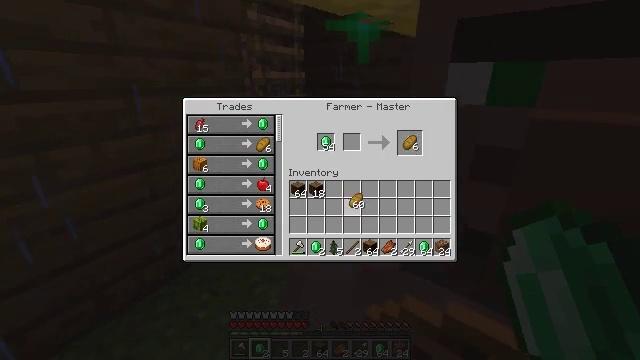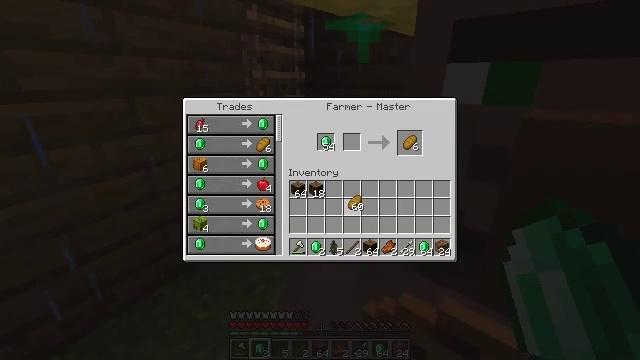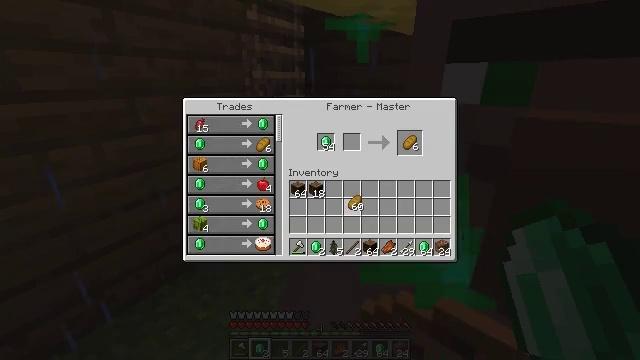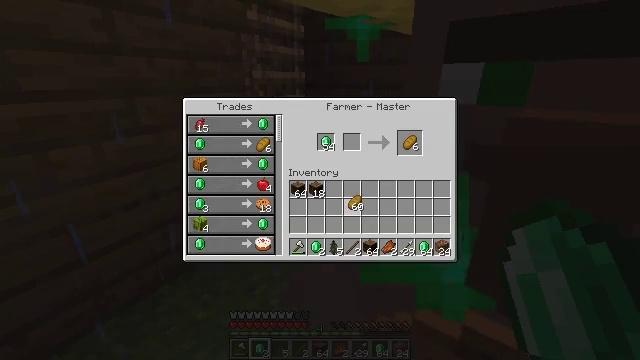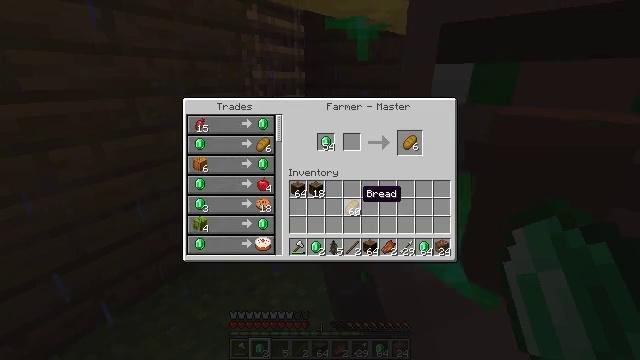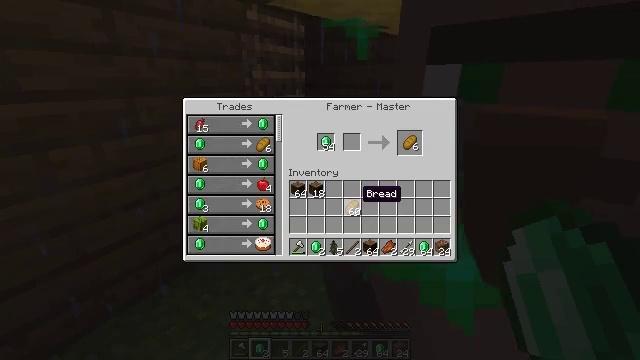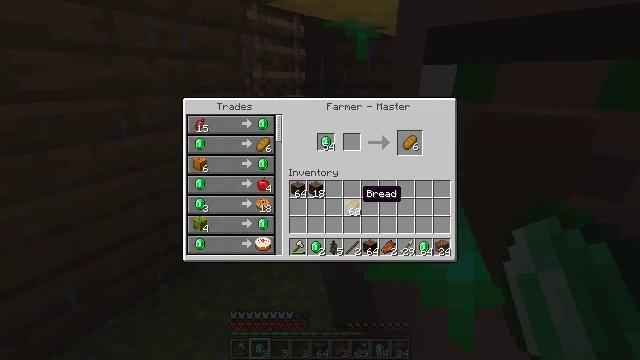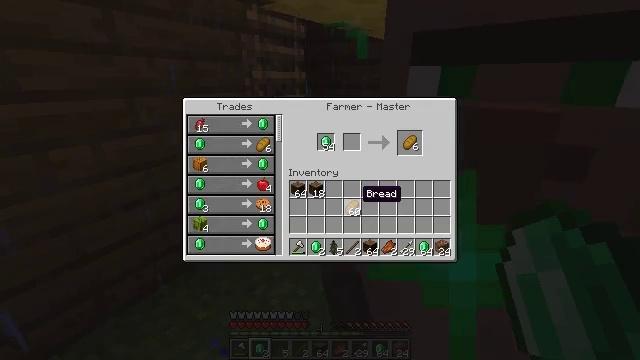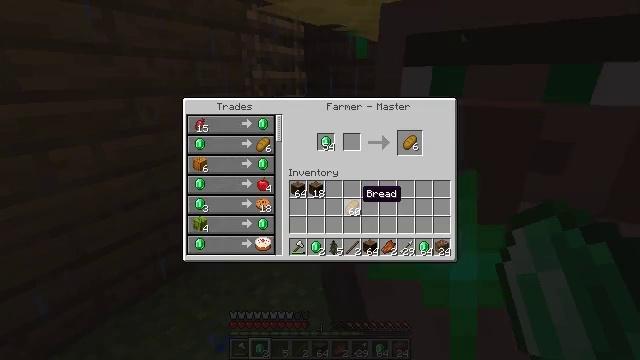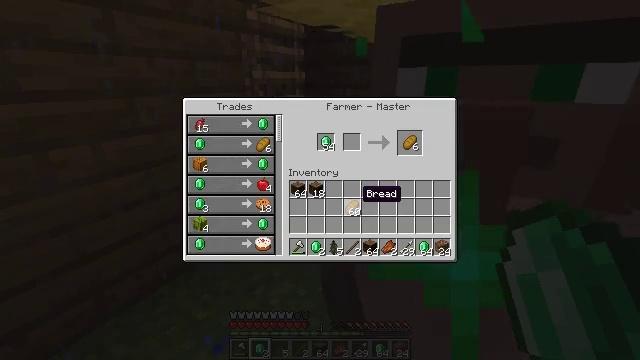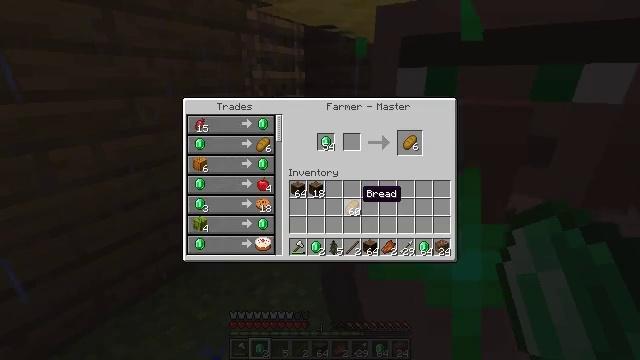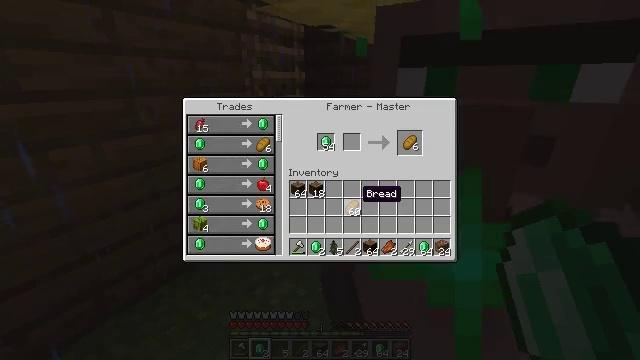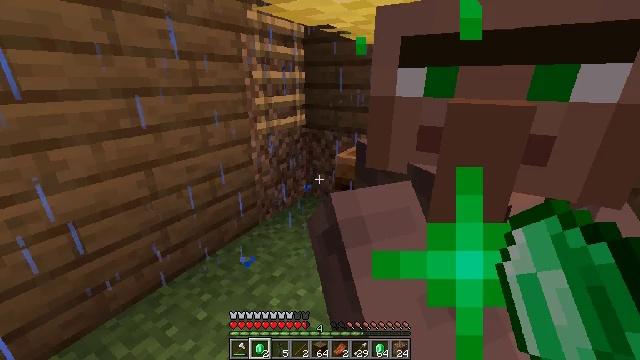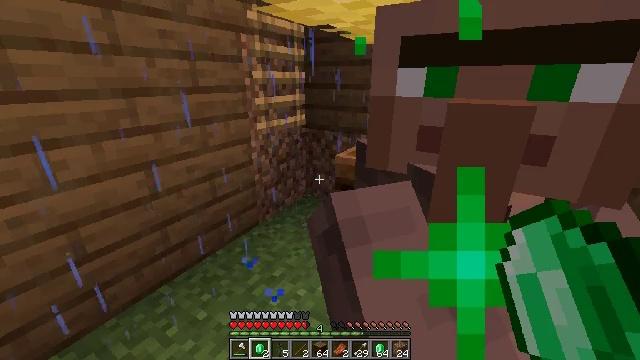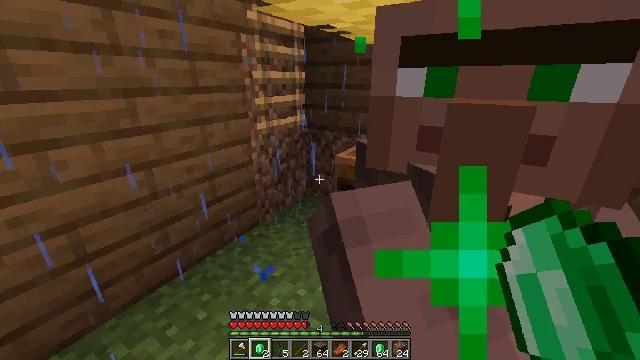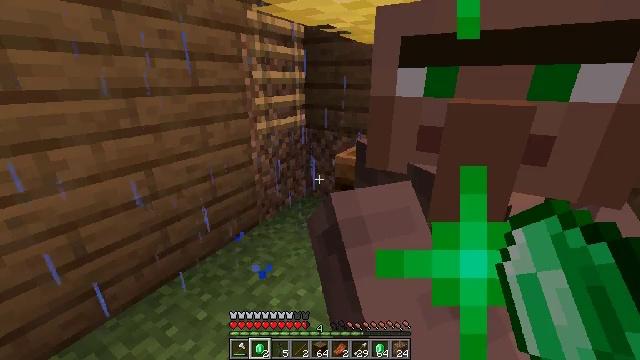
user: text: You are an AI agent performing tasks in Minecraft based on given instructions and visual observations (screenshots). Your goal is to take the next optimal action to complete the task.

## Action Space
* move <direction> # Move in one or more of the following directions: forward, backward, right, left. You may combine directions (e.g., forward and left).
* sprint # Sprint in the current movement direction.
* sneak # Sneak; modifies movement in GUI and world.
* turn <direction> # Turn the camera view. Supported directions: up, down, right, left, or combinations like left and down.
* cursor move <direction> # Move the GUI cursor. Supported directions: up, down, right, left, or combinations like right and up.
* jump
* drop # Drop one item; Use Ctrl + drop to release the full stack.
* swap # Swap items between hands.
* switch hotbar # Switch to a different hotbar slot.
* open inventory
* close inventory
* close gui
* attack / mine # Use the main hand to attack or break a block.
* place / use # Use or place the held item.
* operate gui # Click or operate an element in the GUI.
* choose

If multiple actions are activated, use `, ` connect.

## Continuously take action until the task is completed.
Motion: motion action
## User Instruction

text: Craft an ender pearl.
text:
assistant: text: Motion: operate gui, open gui
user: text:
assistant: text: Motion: operate gui
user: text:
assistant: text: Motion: operate gui
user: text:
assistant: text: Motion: no_op
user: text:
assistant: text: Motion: no_op
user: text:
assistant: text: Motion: no_op
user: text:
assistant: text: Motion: no_op
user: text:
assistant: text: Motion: no_op
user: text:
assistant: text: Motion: no_op
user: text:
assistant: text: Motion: no_op
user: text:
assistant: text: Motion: no_op
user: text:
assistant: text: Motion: no_op
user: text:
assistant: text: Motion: close gui
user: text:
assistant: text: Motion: open inventory
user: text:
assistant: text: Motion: no_op
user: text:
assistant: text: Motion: move forward
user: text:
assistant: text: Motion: move forward
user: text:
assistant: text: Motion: move forward
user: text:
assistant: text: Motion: move forward
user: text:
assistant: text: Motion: turn left
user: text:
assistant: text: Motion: turn left
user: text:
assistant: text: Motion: turn left
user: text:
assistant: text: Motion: move forward, turn left and up
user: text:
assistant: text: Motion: move forward, turn right and up
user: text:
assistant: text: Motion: move forward
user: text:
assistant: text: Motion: move forward, sprint
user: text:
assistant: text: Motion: move forward, sprint
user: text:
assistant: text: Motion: move forward, sprint, turn left
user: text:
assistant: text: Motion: move forward, sprint
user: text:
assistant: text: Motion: move forward, sprint